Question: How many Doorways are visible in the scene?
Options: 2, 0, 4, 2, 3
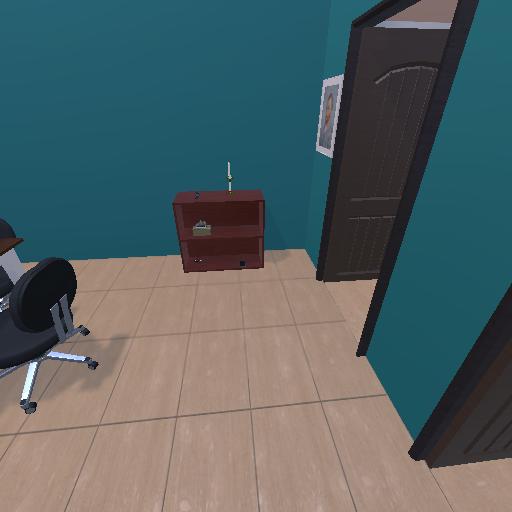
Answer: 2